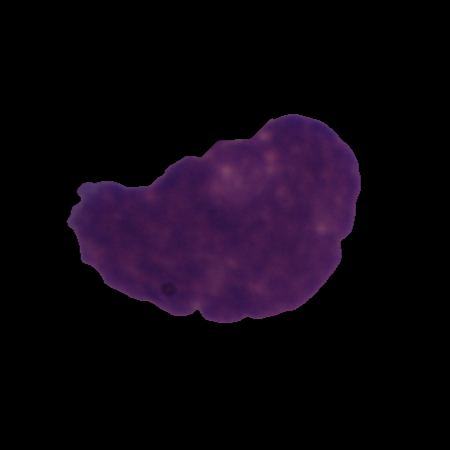
Label: cancer